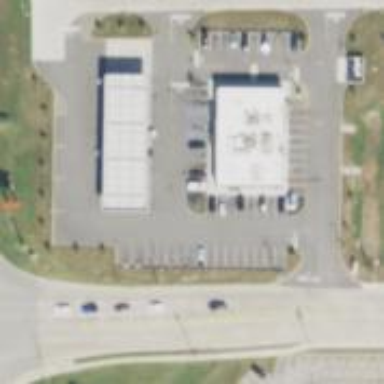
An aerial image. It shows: Convenience shop.